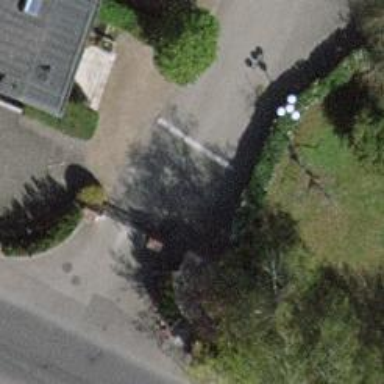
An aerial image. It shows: Gate.